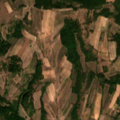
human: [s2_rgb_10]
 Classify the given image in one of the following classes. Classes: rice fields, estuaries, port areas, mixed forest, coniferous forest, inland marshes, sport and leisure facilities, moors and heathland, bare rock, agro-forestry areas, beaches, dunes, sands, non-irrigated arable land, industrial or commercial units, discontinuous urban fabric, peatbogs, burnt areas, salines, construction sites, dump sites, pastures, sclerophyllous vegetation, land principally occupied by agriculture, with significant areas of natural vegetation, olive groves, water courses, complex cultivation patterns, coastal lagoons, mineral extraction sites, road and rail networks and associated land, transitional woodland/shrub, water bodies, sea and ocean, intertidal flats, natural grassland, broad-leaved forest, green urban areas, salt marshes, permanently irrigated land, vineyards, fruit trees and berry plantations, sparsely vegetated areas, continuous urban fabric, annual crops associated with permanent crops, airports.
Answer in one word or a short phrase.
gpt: complex cultivation patterns, land principally occupied by agriculture, with significant areas of natural vegetation, broad-leaved forest, transitional woodland/shrub